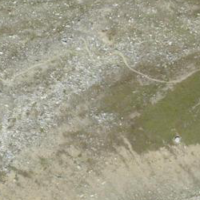
EUNIS habitat code: 31
Species observed at this site:
Botrychium lunaria